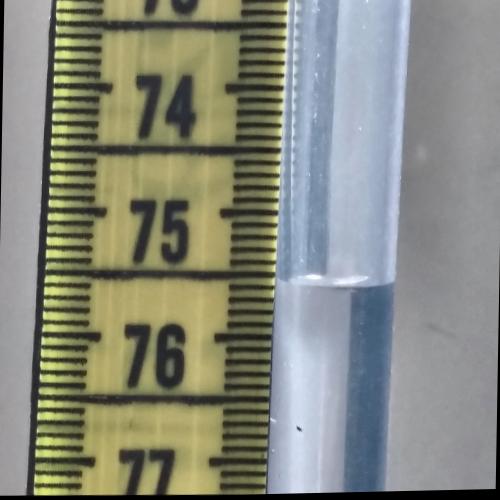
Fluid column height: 75.6 cm